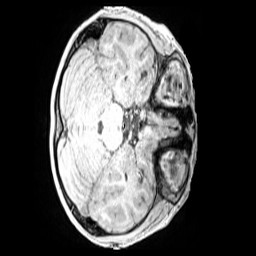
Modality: MP2RAGE
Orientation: axial
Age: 11
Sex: male
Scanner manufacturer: siemens
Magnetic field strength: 3 T
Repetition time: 4 s
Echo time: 0.00299 s